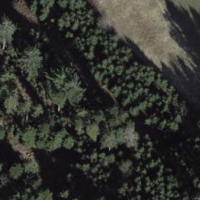
EUNIS habitat code: 43
Species observed at this site:
Buteo buteo
Digitalis purpurea
Capreolus capreolus